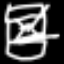
Label: hourglass